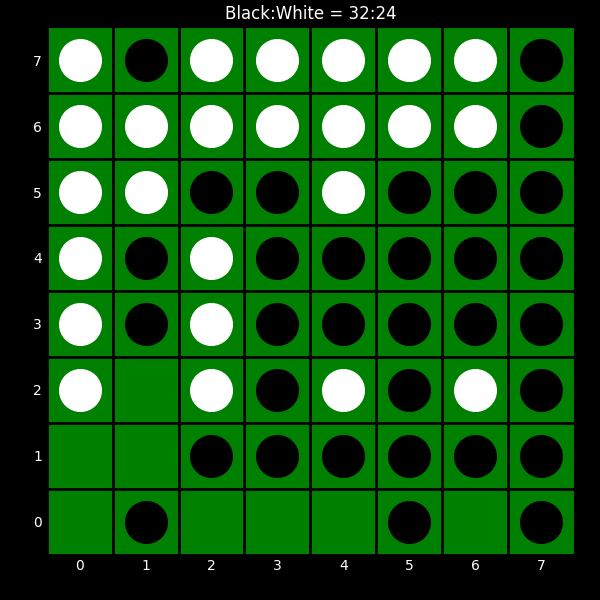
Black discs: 32
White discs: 24